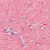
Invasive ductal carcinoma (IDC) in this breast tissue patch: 0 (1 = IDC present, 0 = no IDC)